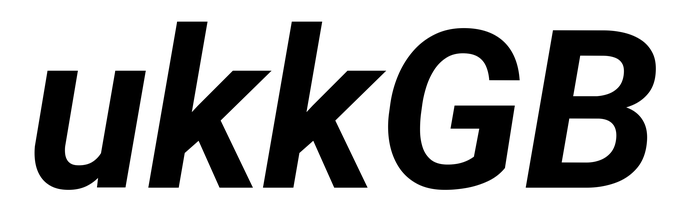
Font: Roboto-Italic_Bold_Italic